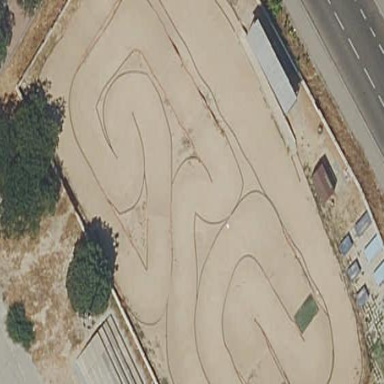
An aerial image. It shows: Raceway with ground surface.